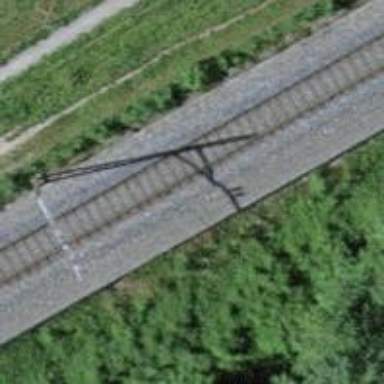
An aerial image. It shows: Single-track electrified railway with contact line.